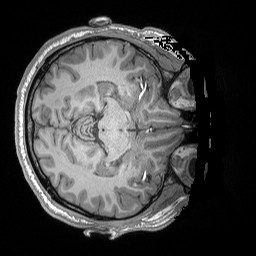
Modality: T1w
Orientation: axial
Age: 20
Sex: male
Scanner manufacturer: siemens
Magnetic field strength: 3 T
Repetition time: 2.2 s
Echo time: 0.00169 s